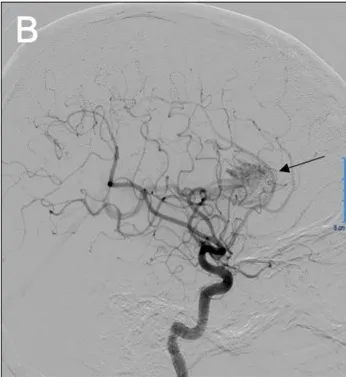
Lateral.
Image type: radiology (ct)